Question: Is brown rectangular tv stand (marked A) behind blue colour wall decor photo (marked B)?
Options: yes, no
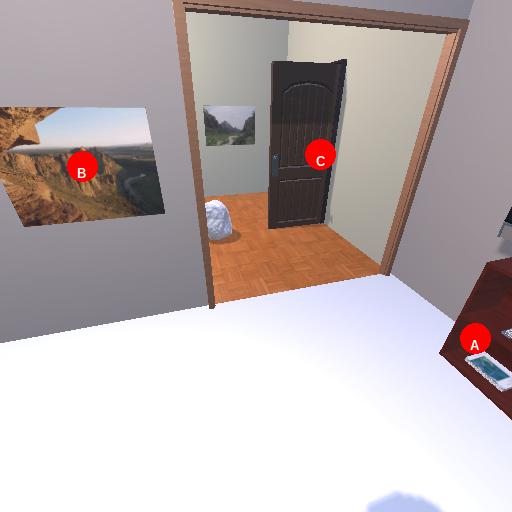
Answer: yes